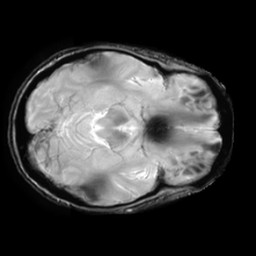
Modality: T2starw
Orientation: axial
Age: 42
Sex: female
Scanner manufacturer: ge
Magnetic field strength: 3 T
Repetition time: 0.65 s
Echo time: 0.02 s